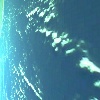
Label: water